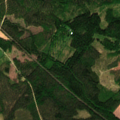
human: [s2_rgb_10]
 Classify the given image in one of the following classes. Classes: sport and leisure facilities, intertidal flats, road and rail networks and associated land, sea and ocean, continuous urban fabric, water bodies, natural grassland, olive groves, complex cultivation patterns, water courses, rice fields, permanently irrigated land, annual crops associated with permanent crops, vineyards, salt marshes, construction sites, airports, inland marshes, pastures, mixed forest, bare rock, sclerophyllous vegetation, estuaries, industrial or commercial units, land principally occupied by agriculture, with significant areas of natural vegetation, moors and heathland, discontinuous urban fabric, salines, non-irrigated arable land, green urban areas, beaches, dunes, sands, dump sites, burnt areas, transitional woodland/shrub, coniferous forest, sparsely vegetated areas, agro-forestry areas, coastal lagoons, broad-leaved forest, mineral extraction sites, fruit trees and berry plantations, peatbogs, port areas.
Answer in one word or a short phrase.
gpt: coniferous forest, mixed forest, transitional woodland/shrub